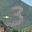
Label: 3